Interaction volume radius: 5 \u00c5
Interaction volume height: 10 \u00c5
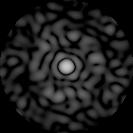
Disorder parameter: 0.8448